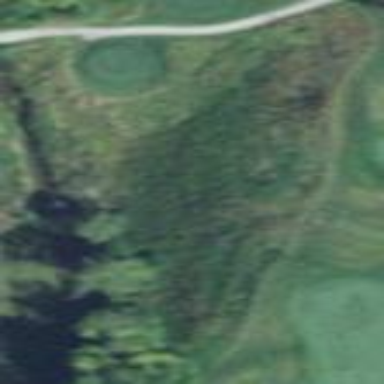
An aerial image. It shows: Area of rough grass used for golf.